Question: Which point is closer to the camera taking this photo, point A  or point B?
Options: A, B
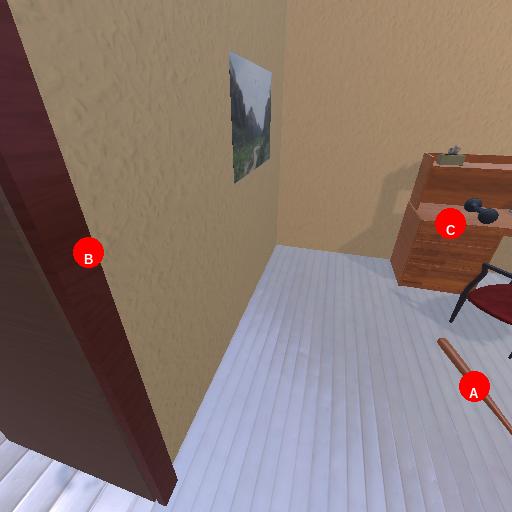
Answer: A